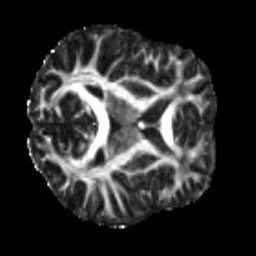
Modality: FA
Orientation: axial
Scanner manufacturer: siemens
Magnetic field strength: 3 T
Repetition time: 4 s
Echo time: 0.0594 s